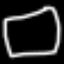
Label: square